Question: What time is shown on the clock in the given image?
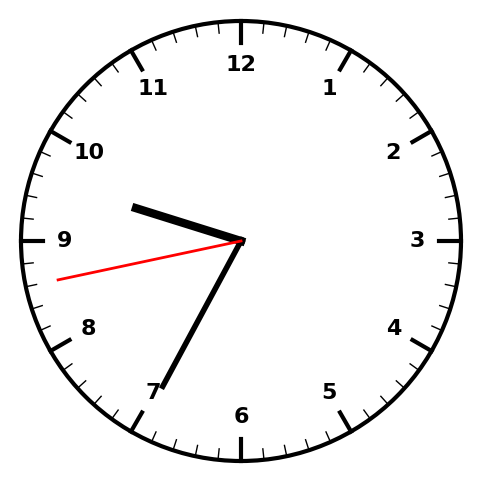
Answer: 09:34:43